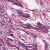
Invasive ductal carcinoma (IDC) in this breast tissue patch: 1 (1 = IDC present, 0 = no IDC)